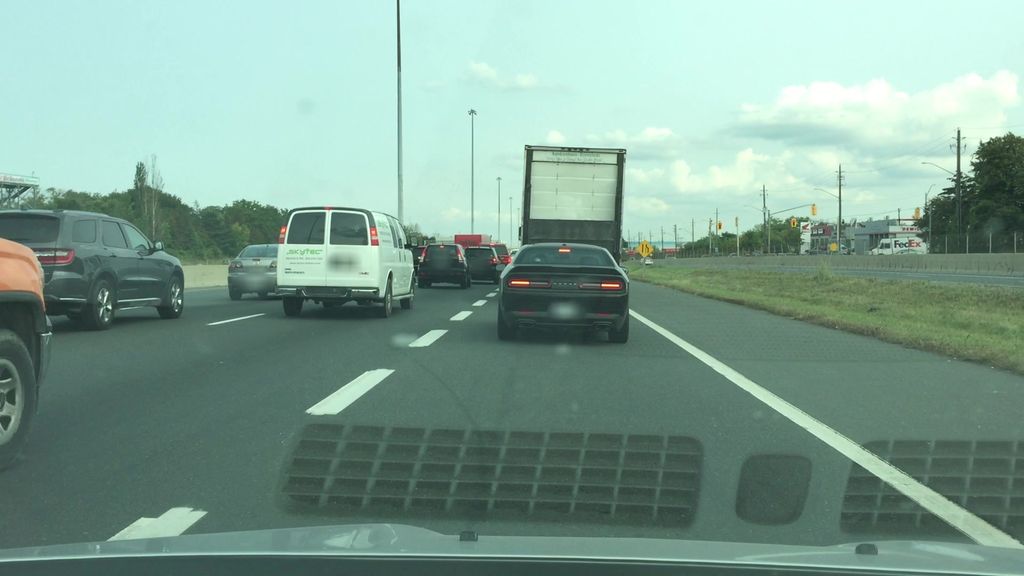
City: hamilton